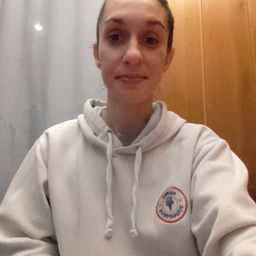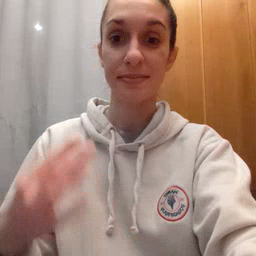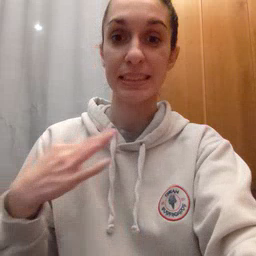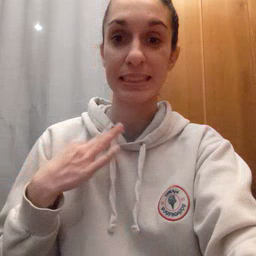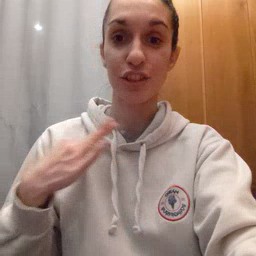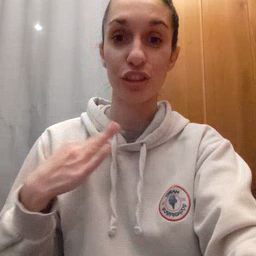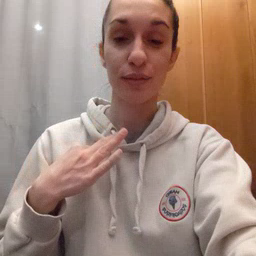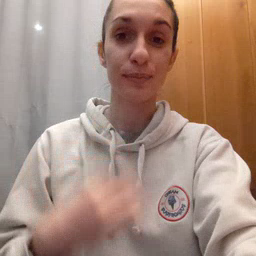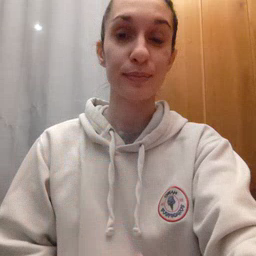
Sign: shirt